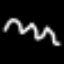
Label: squiggle